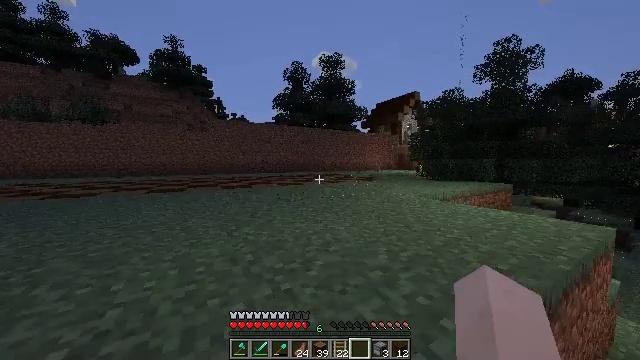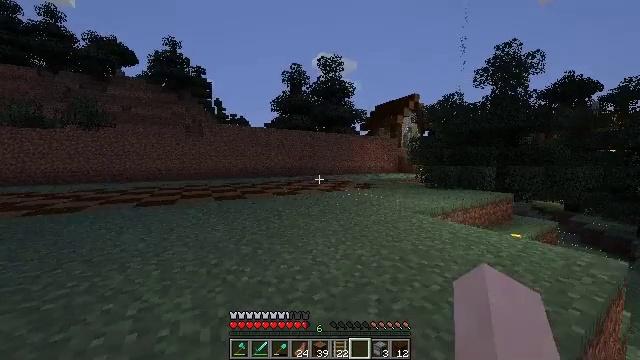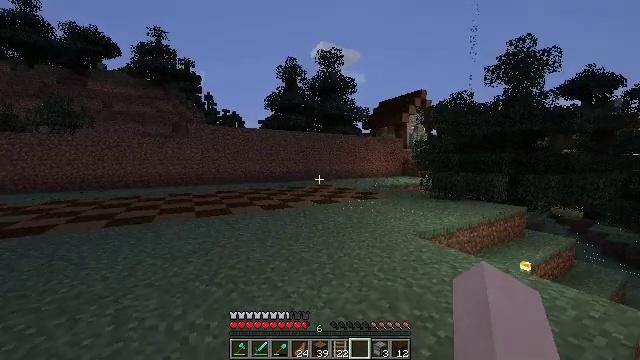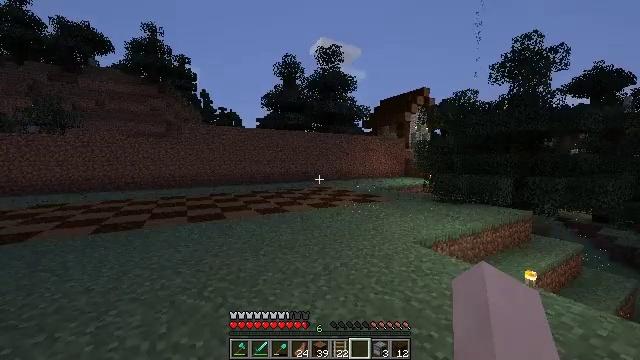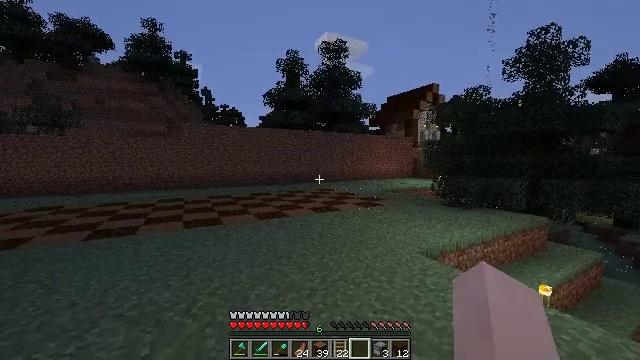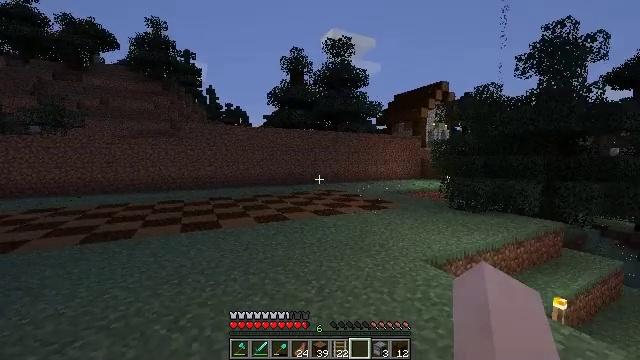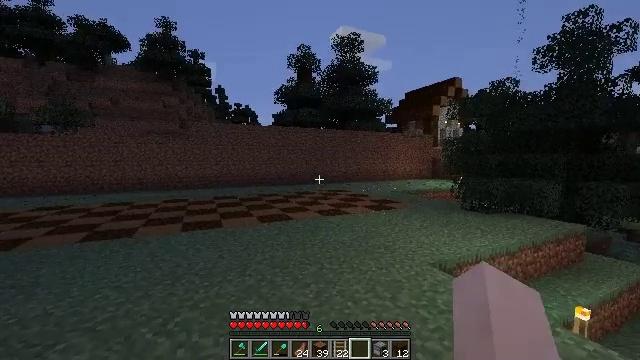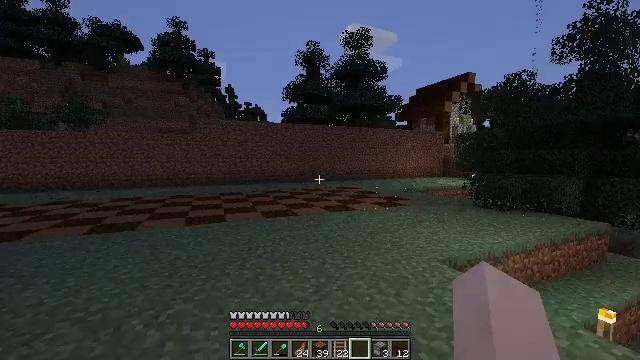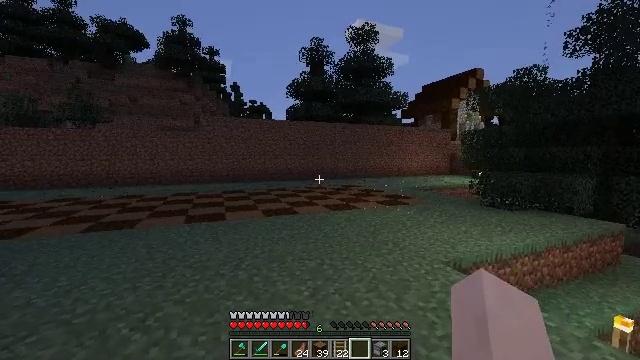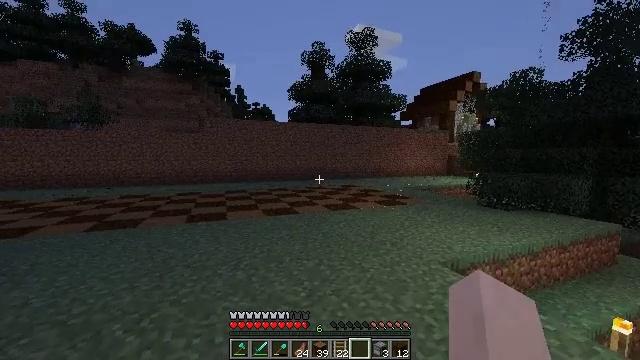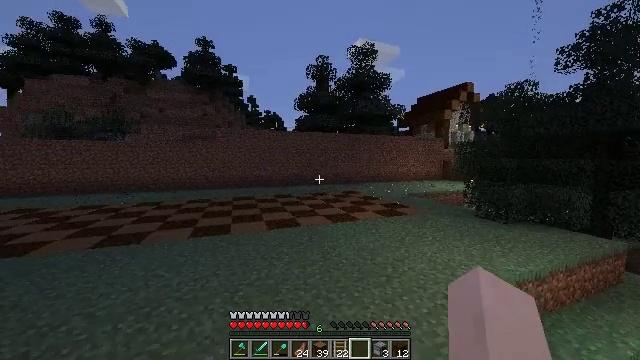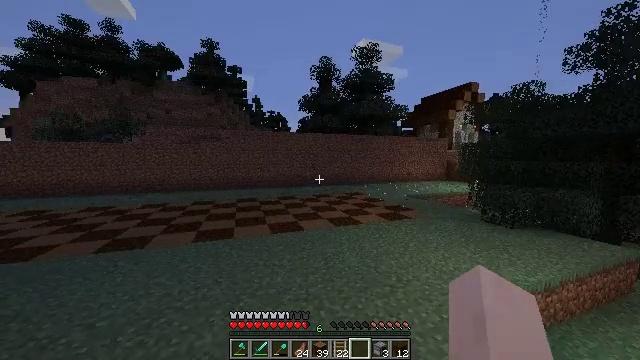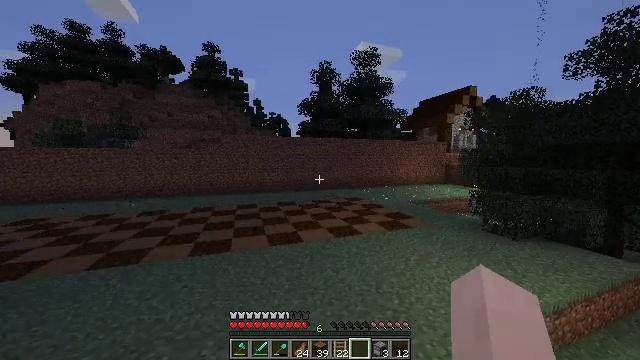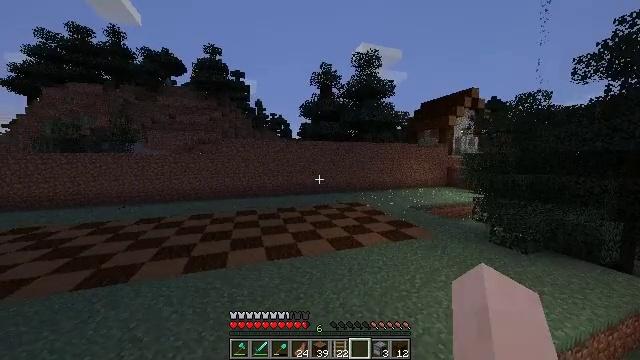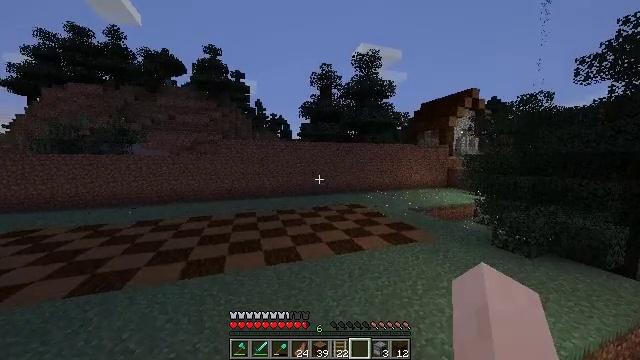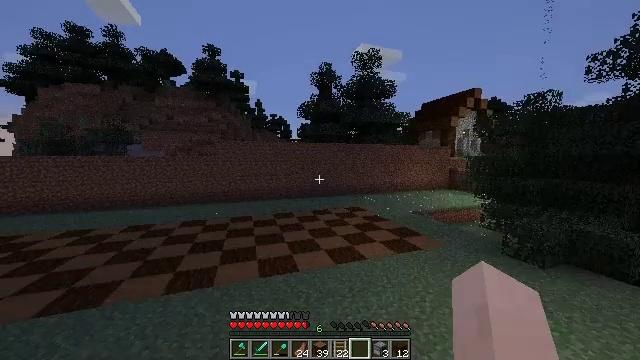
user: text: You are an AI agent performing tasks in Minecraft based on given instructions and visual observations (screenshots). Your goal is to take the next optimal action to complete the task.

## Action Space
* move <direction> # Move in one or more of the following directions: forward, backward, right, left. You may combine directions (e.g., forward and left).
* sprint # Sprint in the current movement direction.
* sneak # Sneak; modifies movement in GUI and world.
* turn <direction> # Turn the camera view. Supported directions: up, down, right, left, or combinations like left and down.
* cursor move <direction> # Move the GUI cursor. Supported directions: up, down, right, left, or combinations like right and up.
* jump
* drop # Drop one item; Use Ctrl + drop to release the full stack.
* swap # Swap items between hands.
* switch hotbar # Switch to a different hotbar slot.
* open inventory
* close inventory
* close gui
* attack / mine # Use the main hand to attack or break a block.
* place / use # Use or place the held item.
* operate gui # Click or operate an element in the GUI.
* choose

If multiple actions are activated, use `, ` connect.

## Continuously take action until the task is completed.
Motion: motion action
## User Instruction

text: Mine the large fern from the ground.
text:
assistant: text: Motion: move forward, sprint, jump
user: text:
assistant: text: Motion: move forward, sprint, jump
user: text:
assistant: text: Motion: move forward, jump
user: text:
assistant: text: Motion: move forward, turn left, jump
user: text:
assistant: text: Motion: move forward, turn left, jump
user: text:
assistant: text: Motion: move forward, turn left, jump
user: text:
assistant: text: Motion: move forward, turn left, jump
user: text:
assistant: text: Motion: move forward, sprint, turn left, jump
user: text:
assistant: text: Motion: move forward, sprint, jump
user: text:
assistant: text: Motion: move forward, sprint, turn left, jump
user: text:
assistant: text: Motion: move forward, sprint, jump
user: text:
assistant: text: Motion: move forward, jump
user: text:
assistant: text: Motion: move forward, jump
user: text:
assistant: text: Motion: move forward, jump
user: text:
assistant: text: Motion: move forward, jump
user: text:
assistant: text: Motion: move forward, jump
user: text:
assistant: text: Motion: move forward, jump
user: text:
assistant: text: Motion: move forward, jump
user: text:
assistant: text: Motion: move forward, jump
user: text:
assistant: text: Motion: move forward, jump
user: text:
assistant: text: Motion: move forward, sprint, jump
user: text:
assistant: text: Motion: move forward, sprint, jump
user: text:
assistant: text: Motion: move forward, sprint, jump
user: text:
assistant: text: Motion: move forward, sprint, jump
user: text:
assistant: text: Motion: move forward, jump
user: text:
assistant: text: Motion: move forward, jump
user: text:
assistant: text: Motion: move forward, jump
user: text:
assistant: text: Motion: move forward, turn right, jump
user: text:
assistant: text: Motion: move forward, turn right, jump
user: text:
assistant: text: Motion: move forward, turn right, jump